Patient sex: M
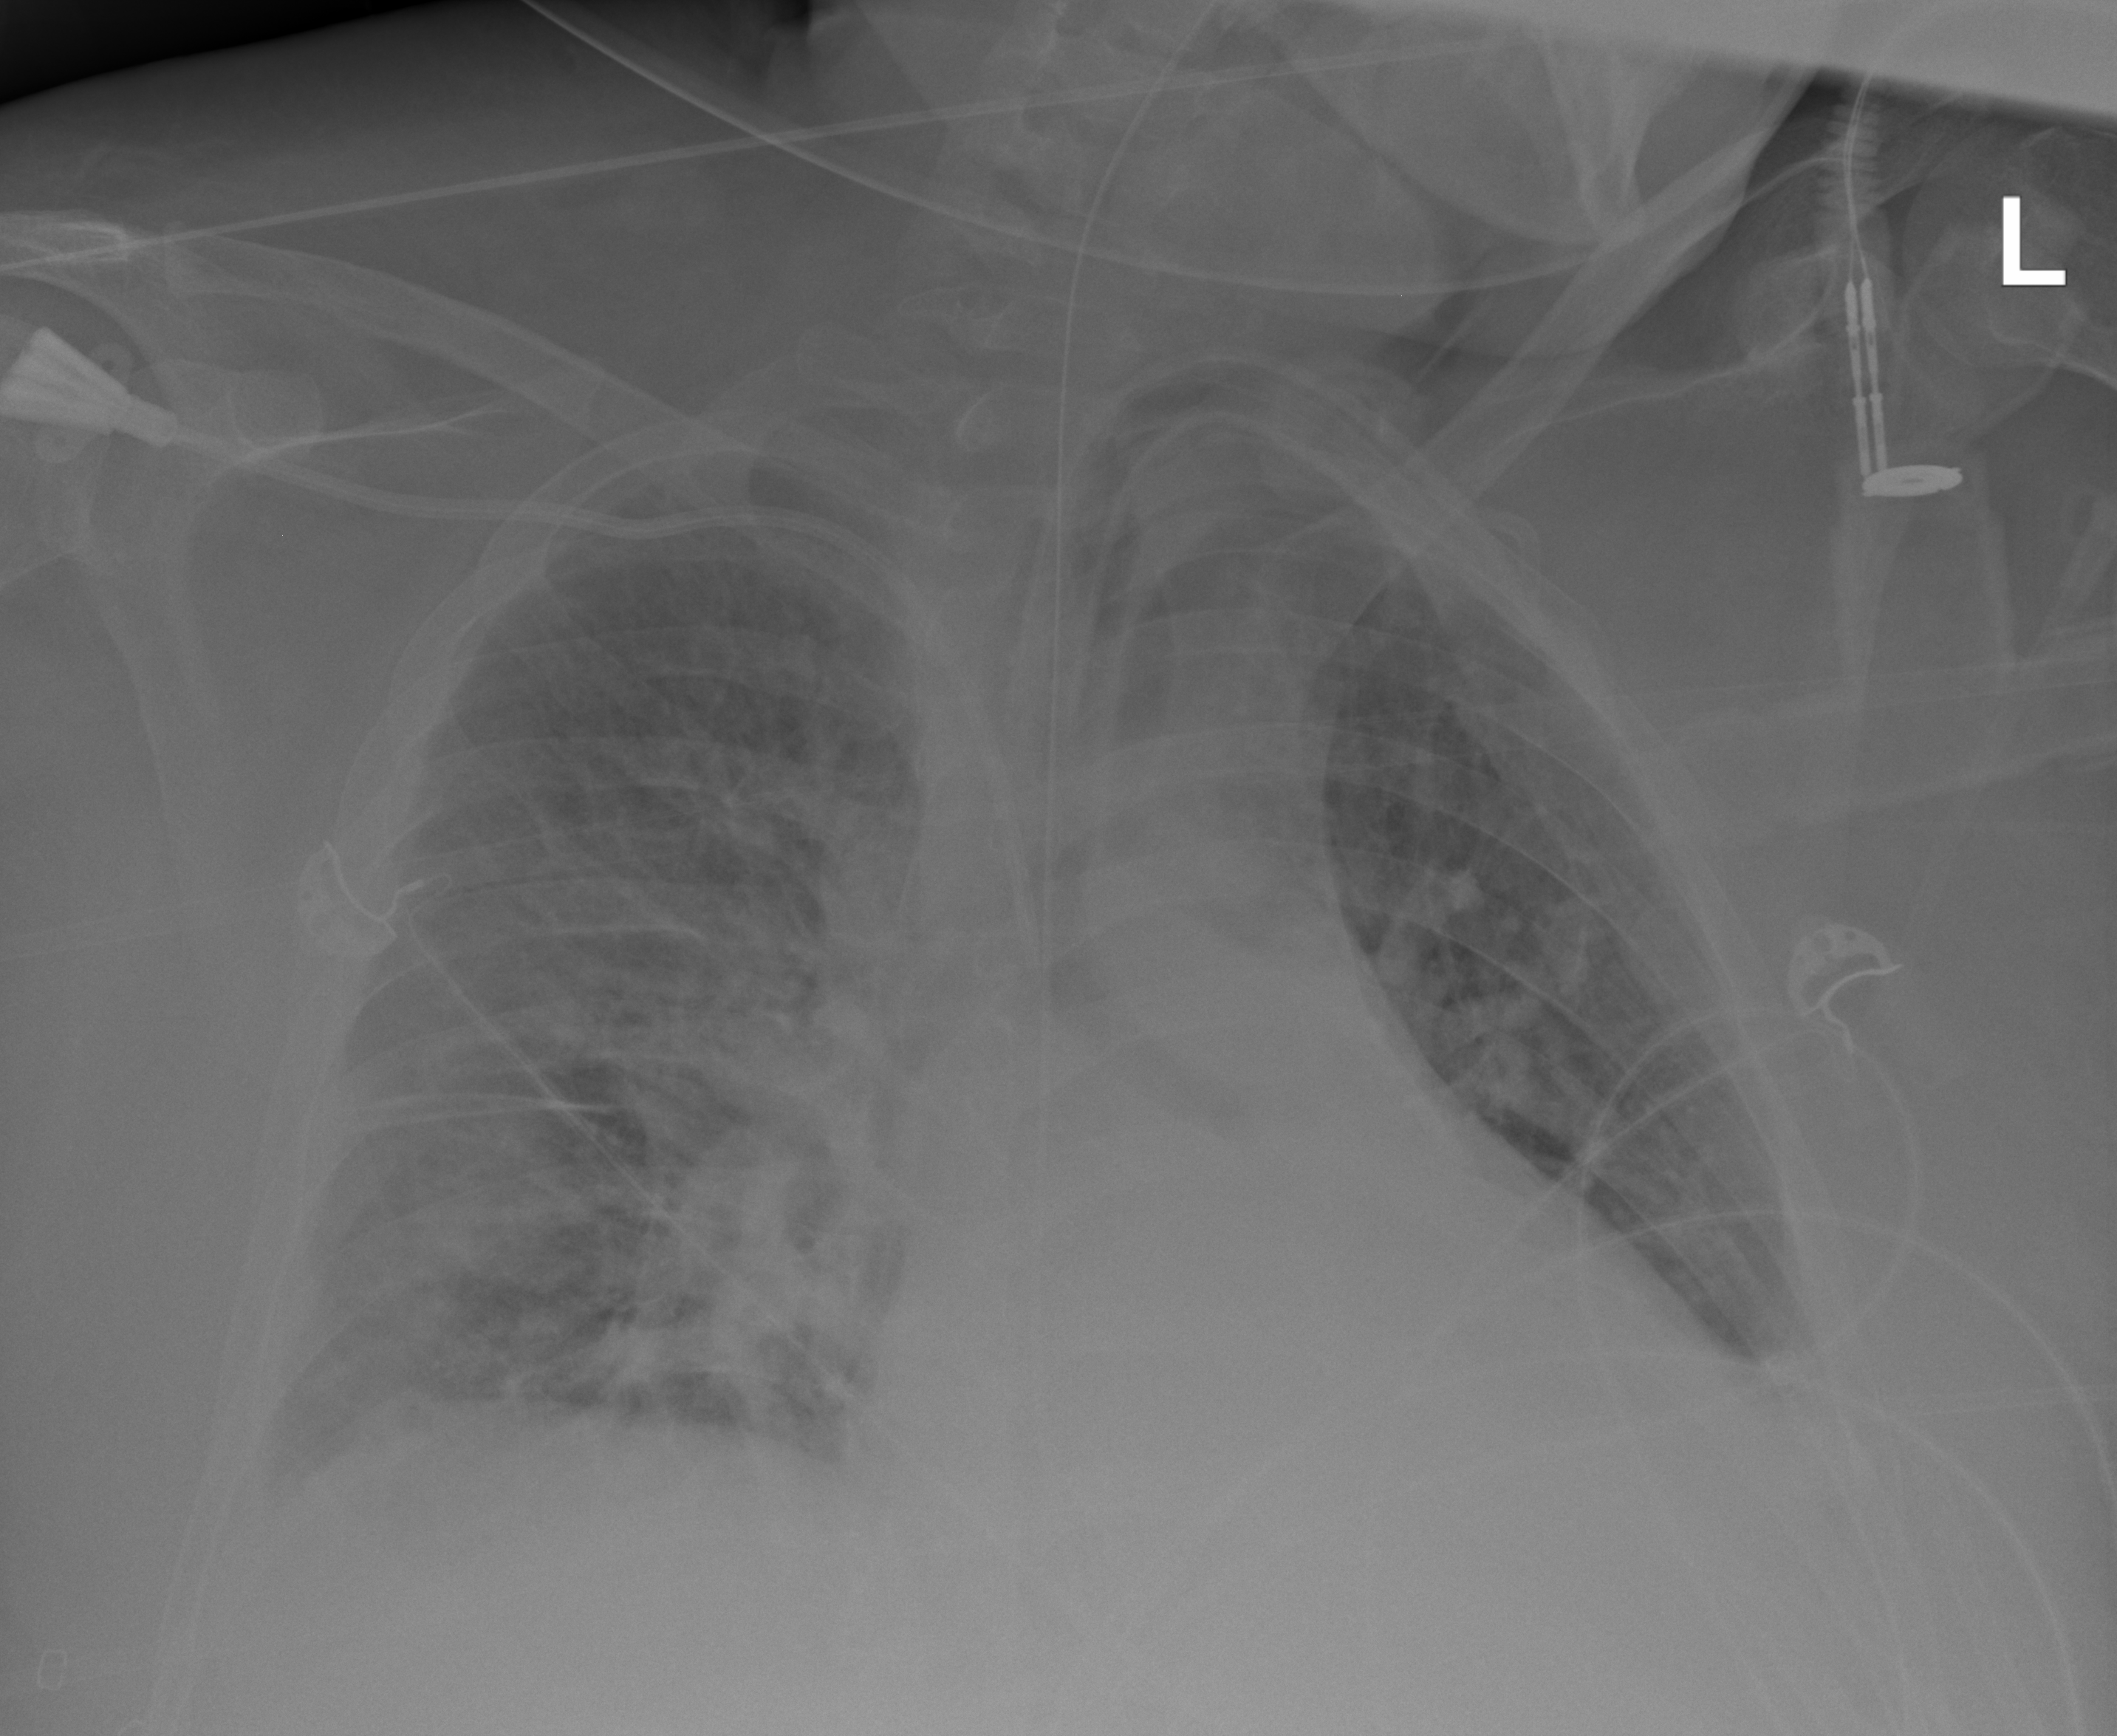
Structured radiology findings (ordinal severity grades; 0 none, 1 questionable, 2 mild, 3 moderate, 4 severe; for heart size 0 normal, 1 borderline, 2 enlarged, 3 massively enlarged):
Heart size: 2
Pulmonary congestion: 2
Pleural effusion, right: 2
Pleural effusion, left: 2
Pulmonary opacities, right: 3
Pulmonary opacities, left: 1
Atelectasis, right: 2
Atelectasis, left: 2